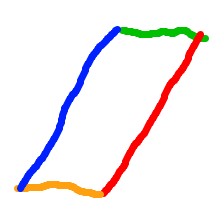
Shape: parallelogram